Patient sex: M
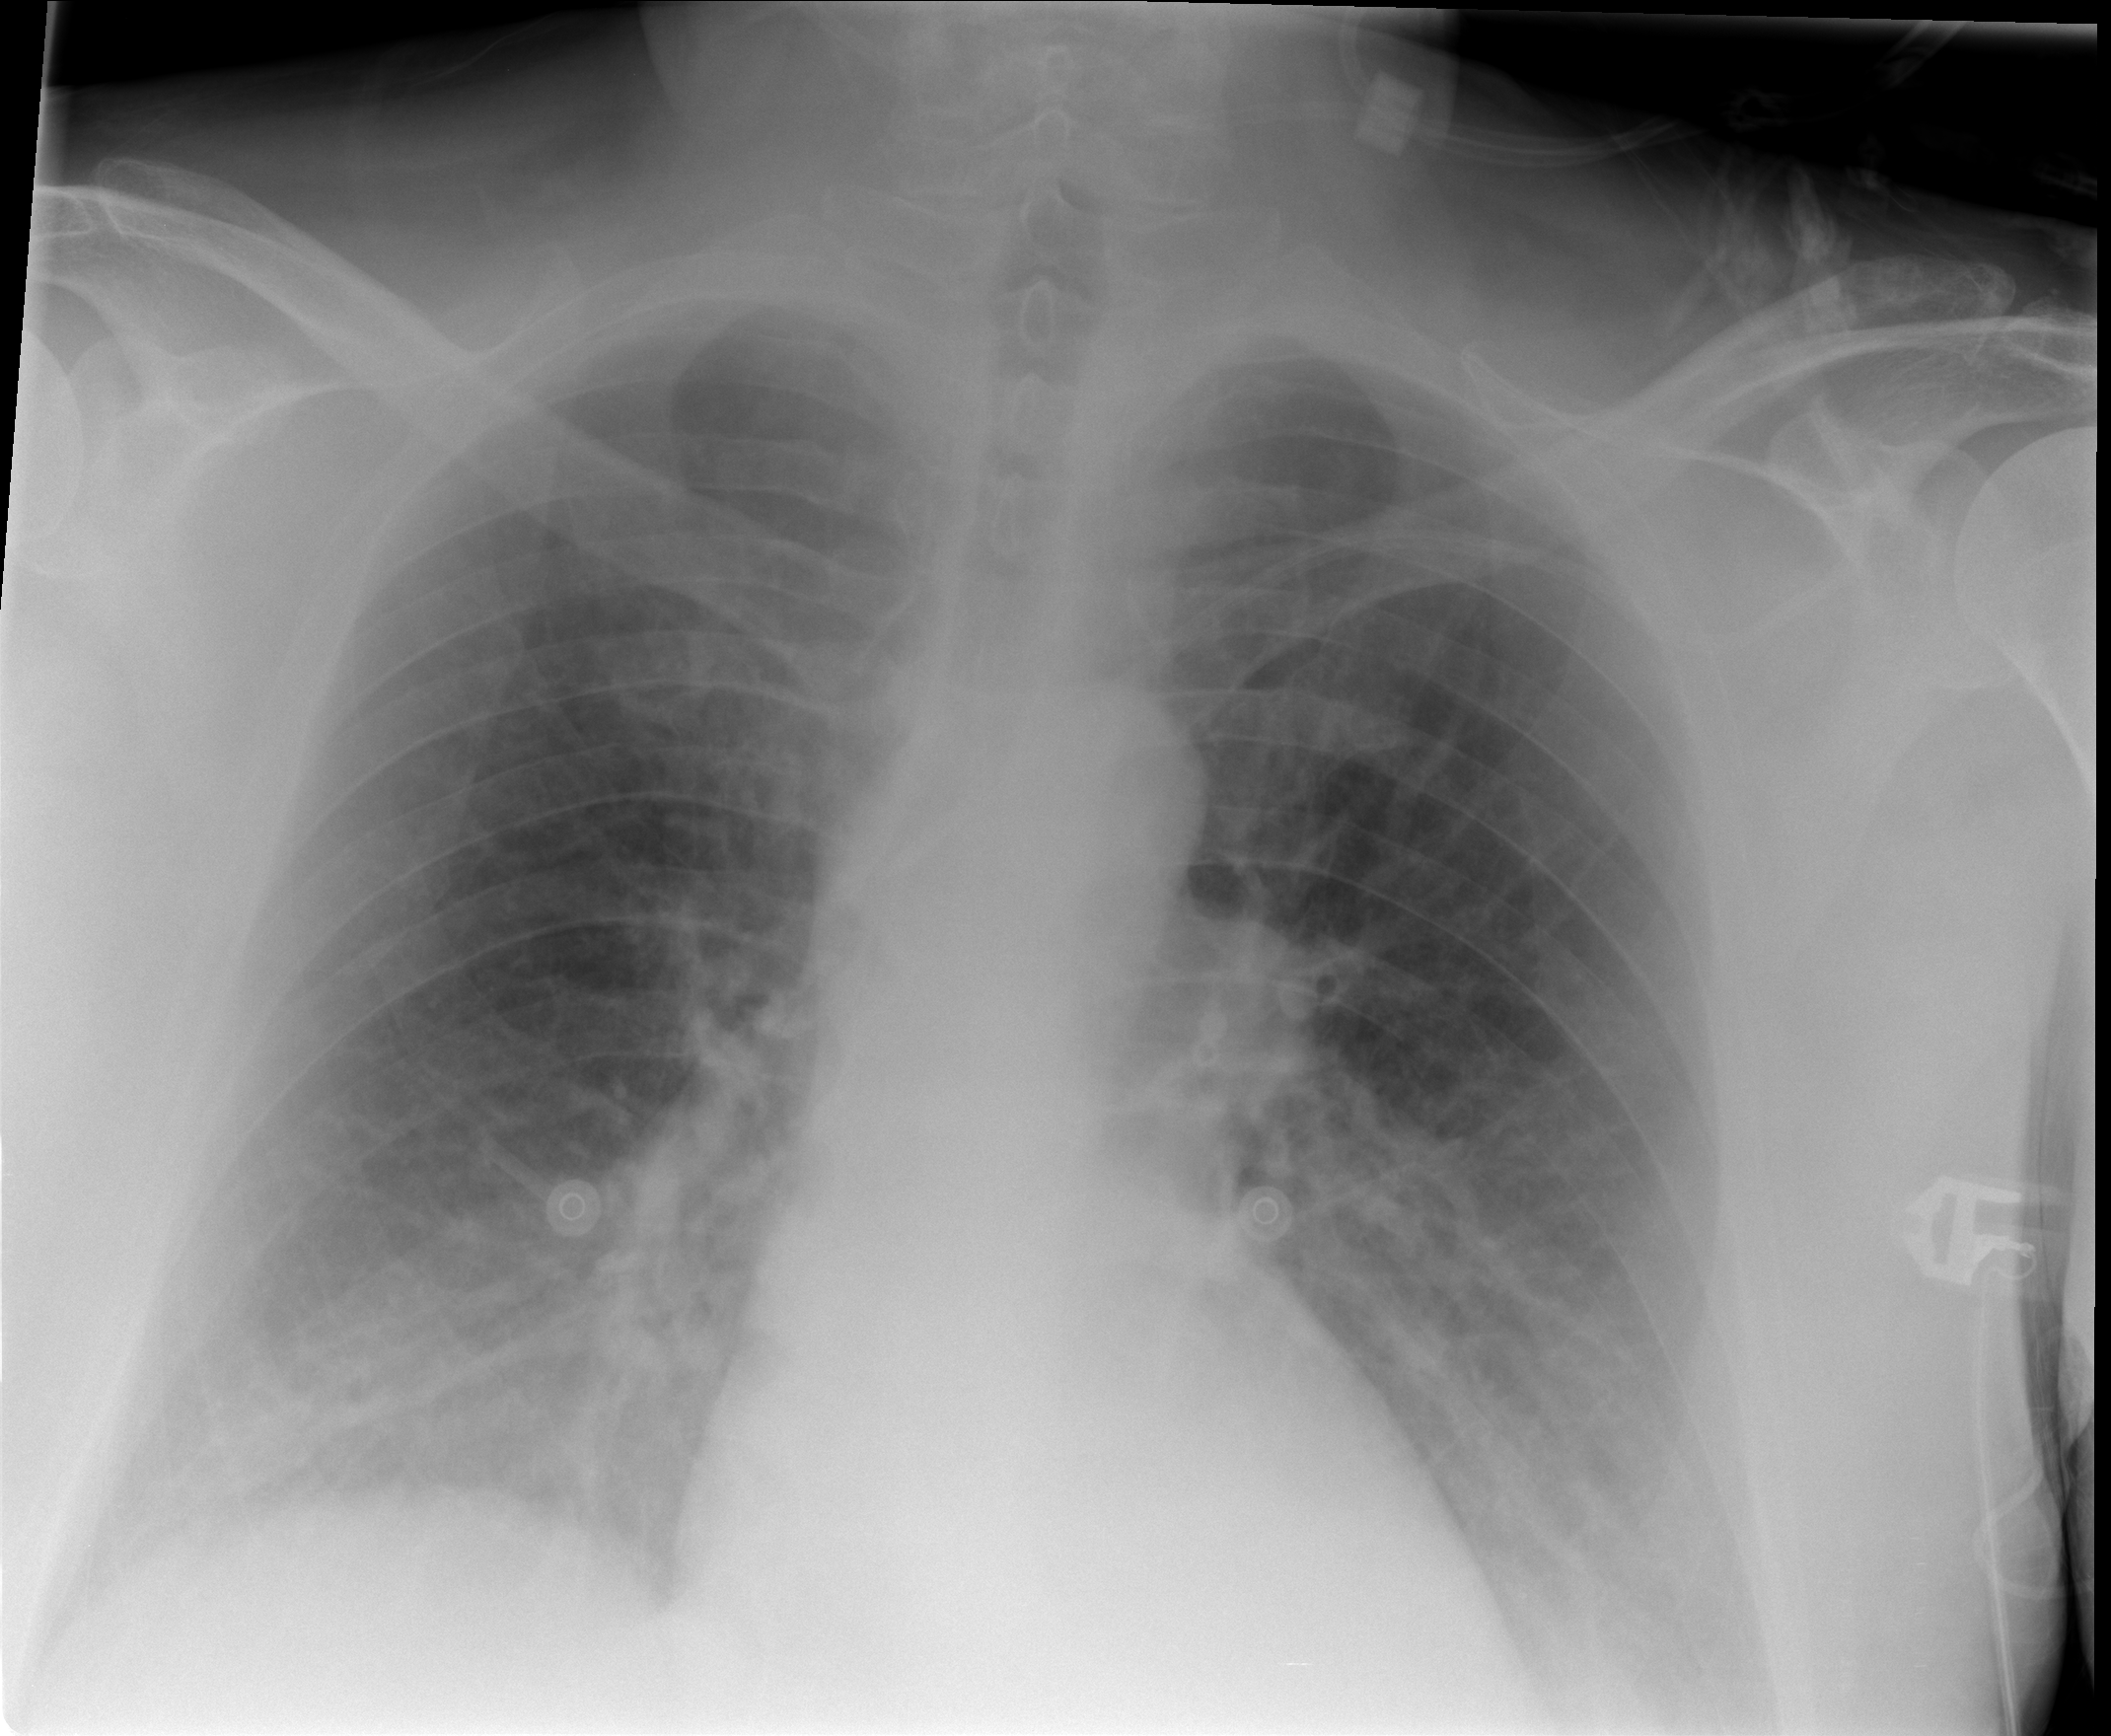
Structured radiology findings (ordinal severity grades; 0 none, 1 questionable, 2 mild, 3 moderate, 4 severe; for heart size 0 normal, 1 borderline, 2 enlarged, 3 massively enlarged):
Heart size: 2
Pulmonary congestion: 2
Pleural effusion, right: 0
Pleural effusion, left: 0
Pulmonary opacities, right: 1
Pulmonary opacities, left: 1
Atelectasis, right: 2
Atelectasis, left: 2